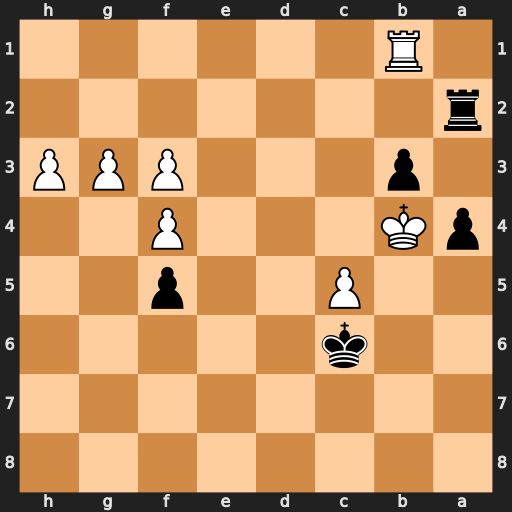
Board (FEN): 8/8/2k5/2P2p2/pK3P2/1p3PPP/r7/1R6
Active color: b
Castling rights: -
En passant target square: -
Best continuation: b2 g4 a3 gxf5 Ra1